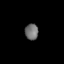
Tissue: lung
Cell type: Epithelial cells
Senescence score: 0.2076
Nuclear area (px): 211
Mean DAPI intensity: 111.081